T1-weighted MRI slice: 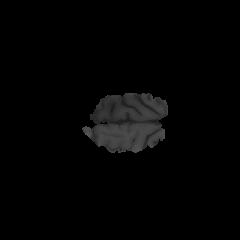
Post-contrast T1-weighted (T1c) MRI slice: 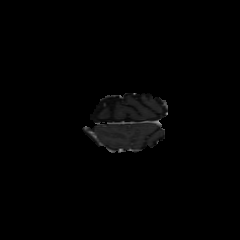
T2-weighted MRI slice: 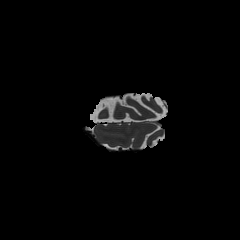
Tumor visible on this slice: no